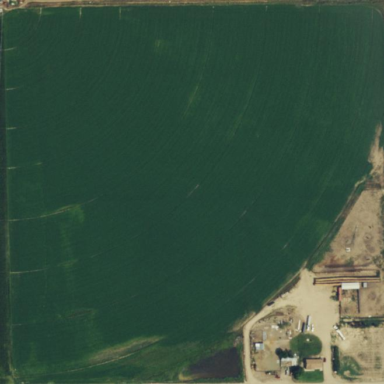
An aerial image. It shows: Farmland with pivot irrigation system.